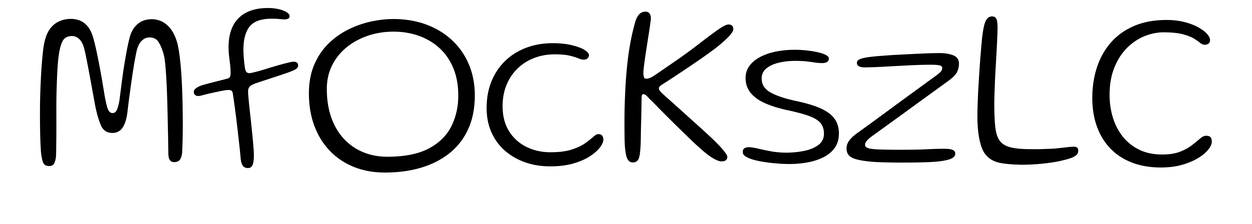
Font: Gluten_ExtraLight